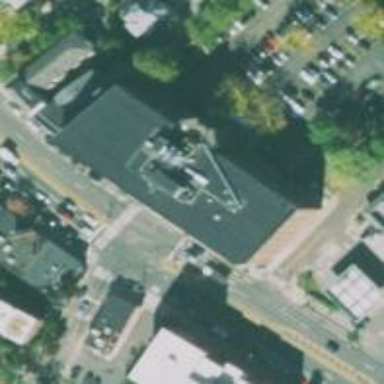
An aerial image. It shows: Healthcare clinic is depicted in the image.